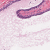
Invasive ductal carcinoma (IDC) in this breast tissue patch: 0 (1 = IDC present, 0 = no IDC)